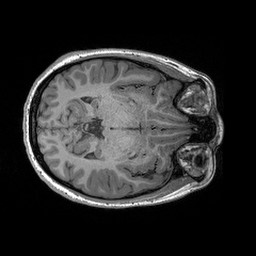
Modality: T1w
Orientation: axial
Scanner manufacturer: siemens
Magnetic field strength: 3 T
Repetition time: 2.3 s
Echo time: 0.00298 s